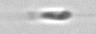
Label: flagellate_morphotype3